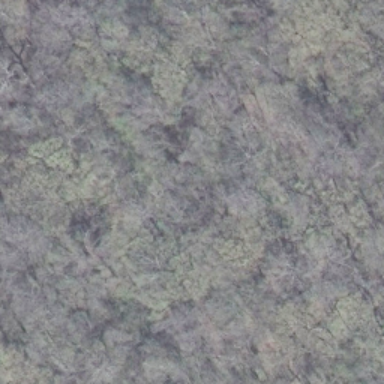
This is a dense forest with green and grey plants .